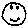
Label: smiley face